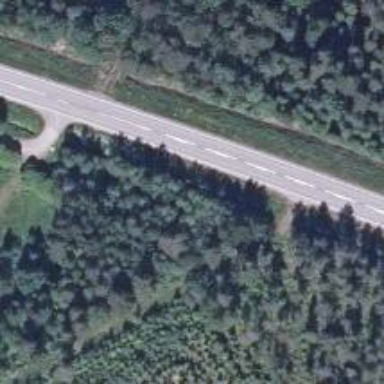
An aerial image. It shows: Asphalt road designated as trunk highway.